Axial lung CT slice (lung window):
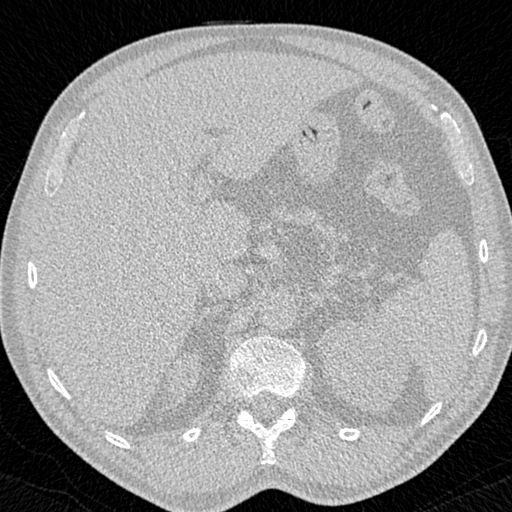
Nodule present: no